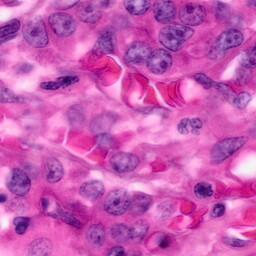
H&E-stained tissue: Pancreatic